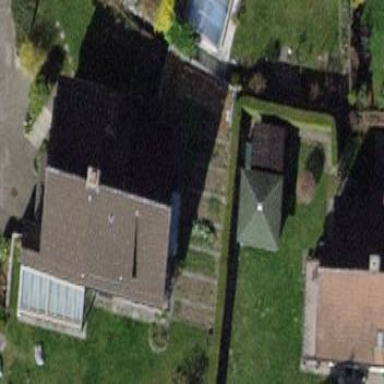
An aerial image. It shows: Detached building.